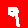
Digit: 9